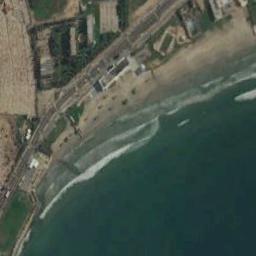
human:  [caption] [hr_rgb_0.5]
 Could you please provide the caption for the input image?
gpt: There are some buildings and roads by the beach .

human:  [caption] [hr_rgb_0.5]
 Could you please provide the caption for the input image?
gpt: Curved lakes and beaches and houses .

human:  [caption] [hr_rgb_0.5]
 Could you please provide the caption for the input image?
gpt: A ship is going to sea .

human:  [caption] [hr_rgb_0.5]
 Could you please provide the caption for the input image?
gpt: The beach with khaki sand and the farmland on the beach .

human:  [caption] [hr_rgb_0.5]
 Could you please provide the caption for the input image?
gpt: Many buildings of different shapes are beside the beach .